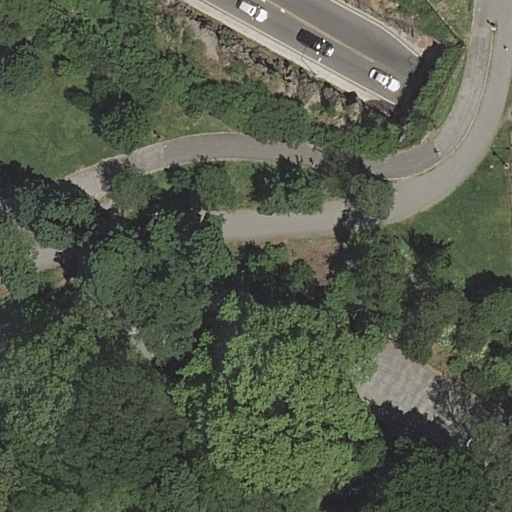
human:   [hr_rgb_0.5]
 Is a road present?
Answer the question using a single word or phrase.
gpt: yes

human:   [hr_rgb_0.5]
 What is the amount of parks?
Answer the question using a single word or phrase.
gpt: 1

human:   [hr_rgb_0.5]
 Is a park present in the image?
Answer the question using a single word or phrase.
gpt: yes

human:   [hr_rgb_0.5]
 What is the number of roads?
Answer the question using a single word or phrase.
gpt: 8

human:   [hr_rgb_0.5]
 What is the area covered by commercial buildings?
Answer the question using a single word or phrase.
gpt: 0m2

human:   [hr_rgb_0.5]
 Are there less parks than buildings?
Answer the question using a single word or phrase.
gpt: no

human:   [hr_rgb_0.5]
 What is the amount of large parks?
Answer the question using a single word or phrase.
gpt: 1

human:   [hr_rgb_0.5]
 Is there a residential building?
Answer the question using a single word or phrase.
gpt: no

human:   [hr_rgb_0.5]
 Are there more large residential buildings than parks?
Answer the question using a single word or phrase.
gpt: no

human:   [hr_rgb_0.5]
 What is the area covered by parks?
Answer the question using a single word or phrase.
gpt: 10631m2

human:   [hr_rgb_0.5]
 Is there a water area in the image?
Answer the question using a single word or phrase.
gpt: no

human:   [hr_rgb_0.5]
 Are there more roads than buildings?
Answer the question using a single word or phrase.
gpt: yes

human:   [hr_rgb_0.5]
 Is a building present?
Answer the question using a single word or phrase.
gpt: no

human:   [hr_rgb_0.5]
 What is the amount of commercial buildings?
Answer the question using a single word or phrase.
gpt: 0

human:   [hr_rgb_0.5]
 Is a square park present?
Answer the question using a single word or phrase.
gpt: no

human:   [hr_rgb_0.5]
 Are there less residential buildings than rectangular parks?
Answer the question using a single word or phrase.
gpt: yes

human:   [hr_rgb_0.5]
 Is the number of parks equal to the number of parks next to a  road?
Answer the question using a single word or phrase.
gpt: yes

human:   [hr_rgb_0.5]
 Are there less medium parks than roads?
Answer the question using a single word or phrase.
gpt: yes

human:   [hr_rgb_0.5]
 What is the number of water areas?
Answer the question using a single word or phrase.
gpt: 0

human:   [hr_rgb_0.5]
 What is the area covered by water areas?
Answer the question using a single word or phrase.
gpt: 0m2

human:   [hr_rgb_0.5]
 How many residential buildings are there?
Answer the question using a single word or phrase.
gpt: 0

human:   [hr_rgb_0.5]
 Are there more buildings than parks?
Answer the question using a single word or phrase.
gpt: no

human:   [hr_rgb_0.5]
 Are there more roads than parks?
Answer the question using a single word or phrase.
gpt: yes

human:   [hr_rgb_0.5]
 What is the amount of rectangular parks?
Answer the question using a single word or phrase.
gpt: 1

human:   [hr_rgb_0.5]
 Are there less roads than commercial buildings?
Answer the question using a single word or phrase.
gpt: no

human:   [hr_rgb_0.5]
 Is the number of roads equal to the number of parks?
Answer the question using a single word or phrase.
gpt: no

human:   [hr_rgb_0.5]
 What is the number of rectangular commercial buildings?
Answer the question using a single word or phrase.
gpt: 0

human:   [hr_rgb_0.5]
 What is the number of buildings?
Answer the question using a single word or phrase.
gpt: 0

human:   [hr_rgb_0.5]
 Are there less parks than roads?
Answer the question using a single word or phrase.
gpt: yes

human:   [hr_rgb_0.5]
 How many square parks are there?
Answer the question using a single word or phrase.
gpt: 0

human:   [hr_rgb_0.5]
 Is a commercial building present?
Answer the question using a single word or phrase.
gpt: no

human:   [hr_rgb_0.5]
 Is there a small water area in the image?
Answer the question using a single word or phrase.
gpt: no

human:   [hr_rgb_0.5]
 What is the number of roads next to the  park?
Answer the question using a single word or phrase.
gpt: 8

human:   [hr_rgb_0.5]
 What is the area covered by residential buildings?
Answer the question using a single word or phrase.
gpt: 0m2

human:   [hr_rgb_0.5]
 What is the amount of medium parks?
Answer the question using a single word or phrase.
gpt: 0

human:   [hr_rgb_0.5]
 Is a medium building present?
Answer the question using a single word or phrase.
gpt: no

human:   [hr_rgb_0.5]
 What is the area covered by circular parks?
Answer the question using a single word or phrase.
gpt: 0m2

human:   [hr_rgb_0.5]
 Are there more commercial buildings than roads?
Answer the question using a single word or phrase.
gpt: no

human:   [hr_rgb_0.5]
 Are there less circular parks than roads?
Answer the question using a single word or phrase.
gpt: yes

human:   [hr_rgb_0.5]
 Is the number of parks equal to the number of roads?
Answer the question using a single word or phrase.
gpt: no

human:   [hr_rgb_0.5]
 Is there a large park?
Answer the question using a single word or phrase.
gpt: yes

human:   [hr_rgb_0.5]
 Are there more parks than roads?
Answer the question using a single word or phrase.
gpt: no

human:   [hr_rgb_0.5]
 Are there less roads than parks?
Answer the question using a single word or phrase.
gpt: no

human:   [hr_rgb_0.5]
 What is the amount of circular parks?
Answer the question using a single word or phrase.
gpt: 0

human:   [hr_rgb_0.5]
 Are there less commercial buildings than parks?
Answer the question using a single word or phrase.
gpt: yes

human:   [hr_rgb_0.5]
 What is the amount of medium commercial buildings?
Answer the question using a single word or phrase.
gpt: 0

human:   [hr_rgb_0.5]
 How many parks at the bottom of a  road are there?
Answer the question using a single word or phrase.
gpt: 0

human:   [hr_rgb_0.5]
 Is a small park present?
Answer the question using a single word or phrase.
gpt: no

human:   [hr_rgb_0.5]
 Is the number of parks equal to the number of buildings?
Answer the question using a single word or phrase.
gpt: no

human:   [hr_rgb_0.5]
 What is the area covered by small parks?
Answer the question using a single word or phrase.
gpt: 0m2

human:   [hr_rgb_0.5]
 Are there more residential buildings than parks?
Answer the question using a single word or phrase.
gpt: no

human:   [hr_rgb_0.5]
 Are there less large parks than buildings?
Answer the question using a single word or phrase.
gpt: no

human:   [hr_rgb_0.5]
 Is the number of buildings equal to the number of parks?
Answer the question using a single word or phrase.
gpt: no

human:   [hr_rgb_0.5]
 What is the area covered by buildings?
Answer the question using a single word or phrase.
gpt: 0m2

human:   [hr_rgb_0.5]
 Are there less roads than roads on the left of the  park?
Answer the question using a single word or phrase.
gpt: no

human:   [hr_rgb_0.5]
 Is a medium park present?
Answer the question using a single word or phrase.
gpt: no

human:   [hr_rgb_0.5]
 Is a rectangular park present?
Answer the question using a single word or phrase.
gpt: yes

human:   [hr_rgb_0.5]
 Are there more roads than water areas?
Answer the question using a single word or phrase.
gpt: yes

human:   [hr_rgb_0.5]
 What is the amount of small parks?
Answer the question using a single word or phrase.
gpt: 0

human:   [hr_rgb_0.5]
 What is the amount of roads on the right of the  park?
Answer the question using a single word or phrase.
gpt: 0

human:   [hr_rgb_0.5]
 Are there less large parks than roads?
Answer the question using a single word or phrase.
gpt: yes

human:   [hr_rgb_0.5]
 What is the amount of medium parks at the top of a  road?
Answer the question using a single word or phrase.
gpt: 0

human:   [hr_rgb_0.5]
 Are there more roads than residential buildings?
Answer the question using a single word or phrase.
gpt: yes

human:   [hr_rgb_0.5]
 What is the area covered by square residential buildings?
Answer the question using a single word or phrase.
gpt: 0m2